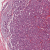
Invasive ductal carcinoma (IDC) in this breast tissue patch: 1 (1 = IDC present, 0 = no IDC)